Interaction volume radius: 10 \u00c5
Interaction volume height: 30 \u00c5
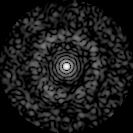
Disorder parameter: 0.8204